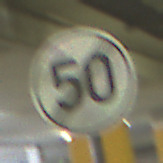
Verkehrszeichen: EndeGeschwindigkeit50
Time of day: NotSpecified
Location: Indoor (Special)
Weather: NotSpecified
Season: NotSpecified
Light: Artificial